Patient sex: F
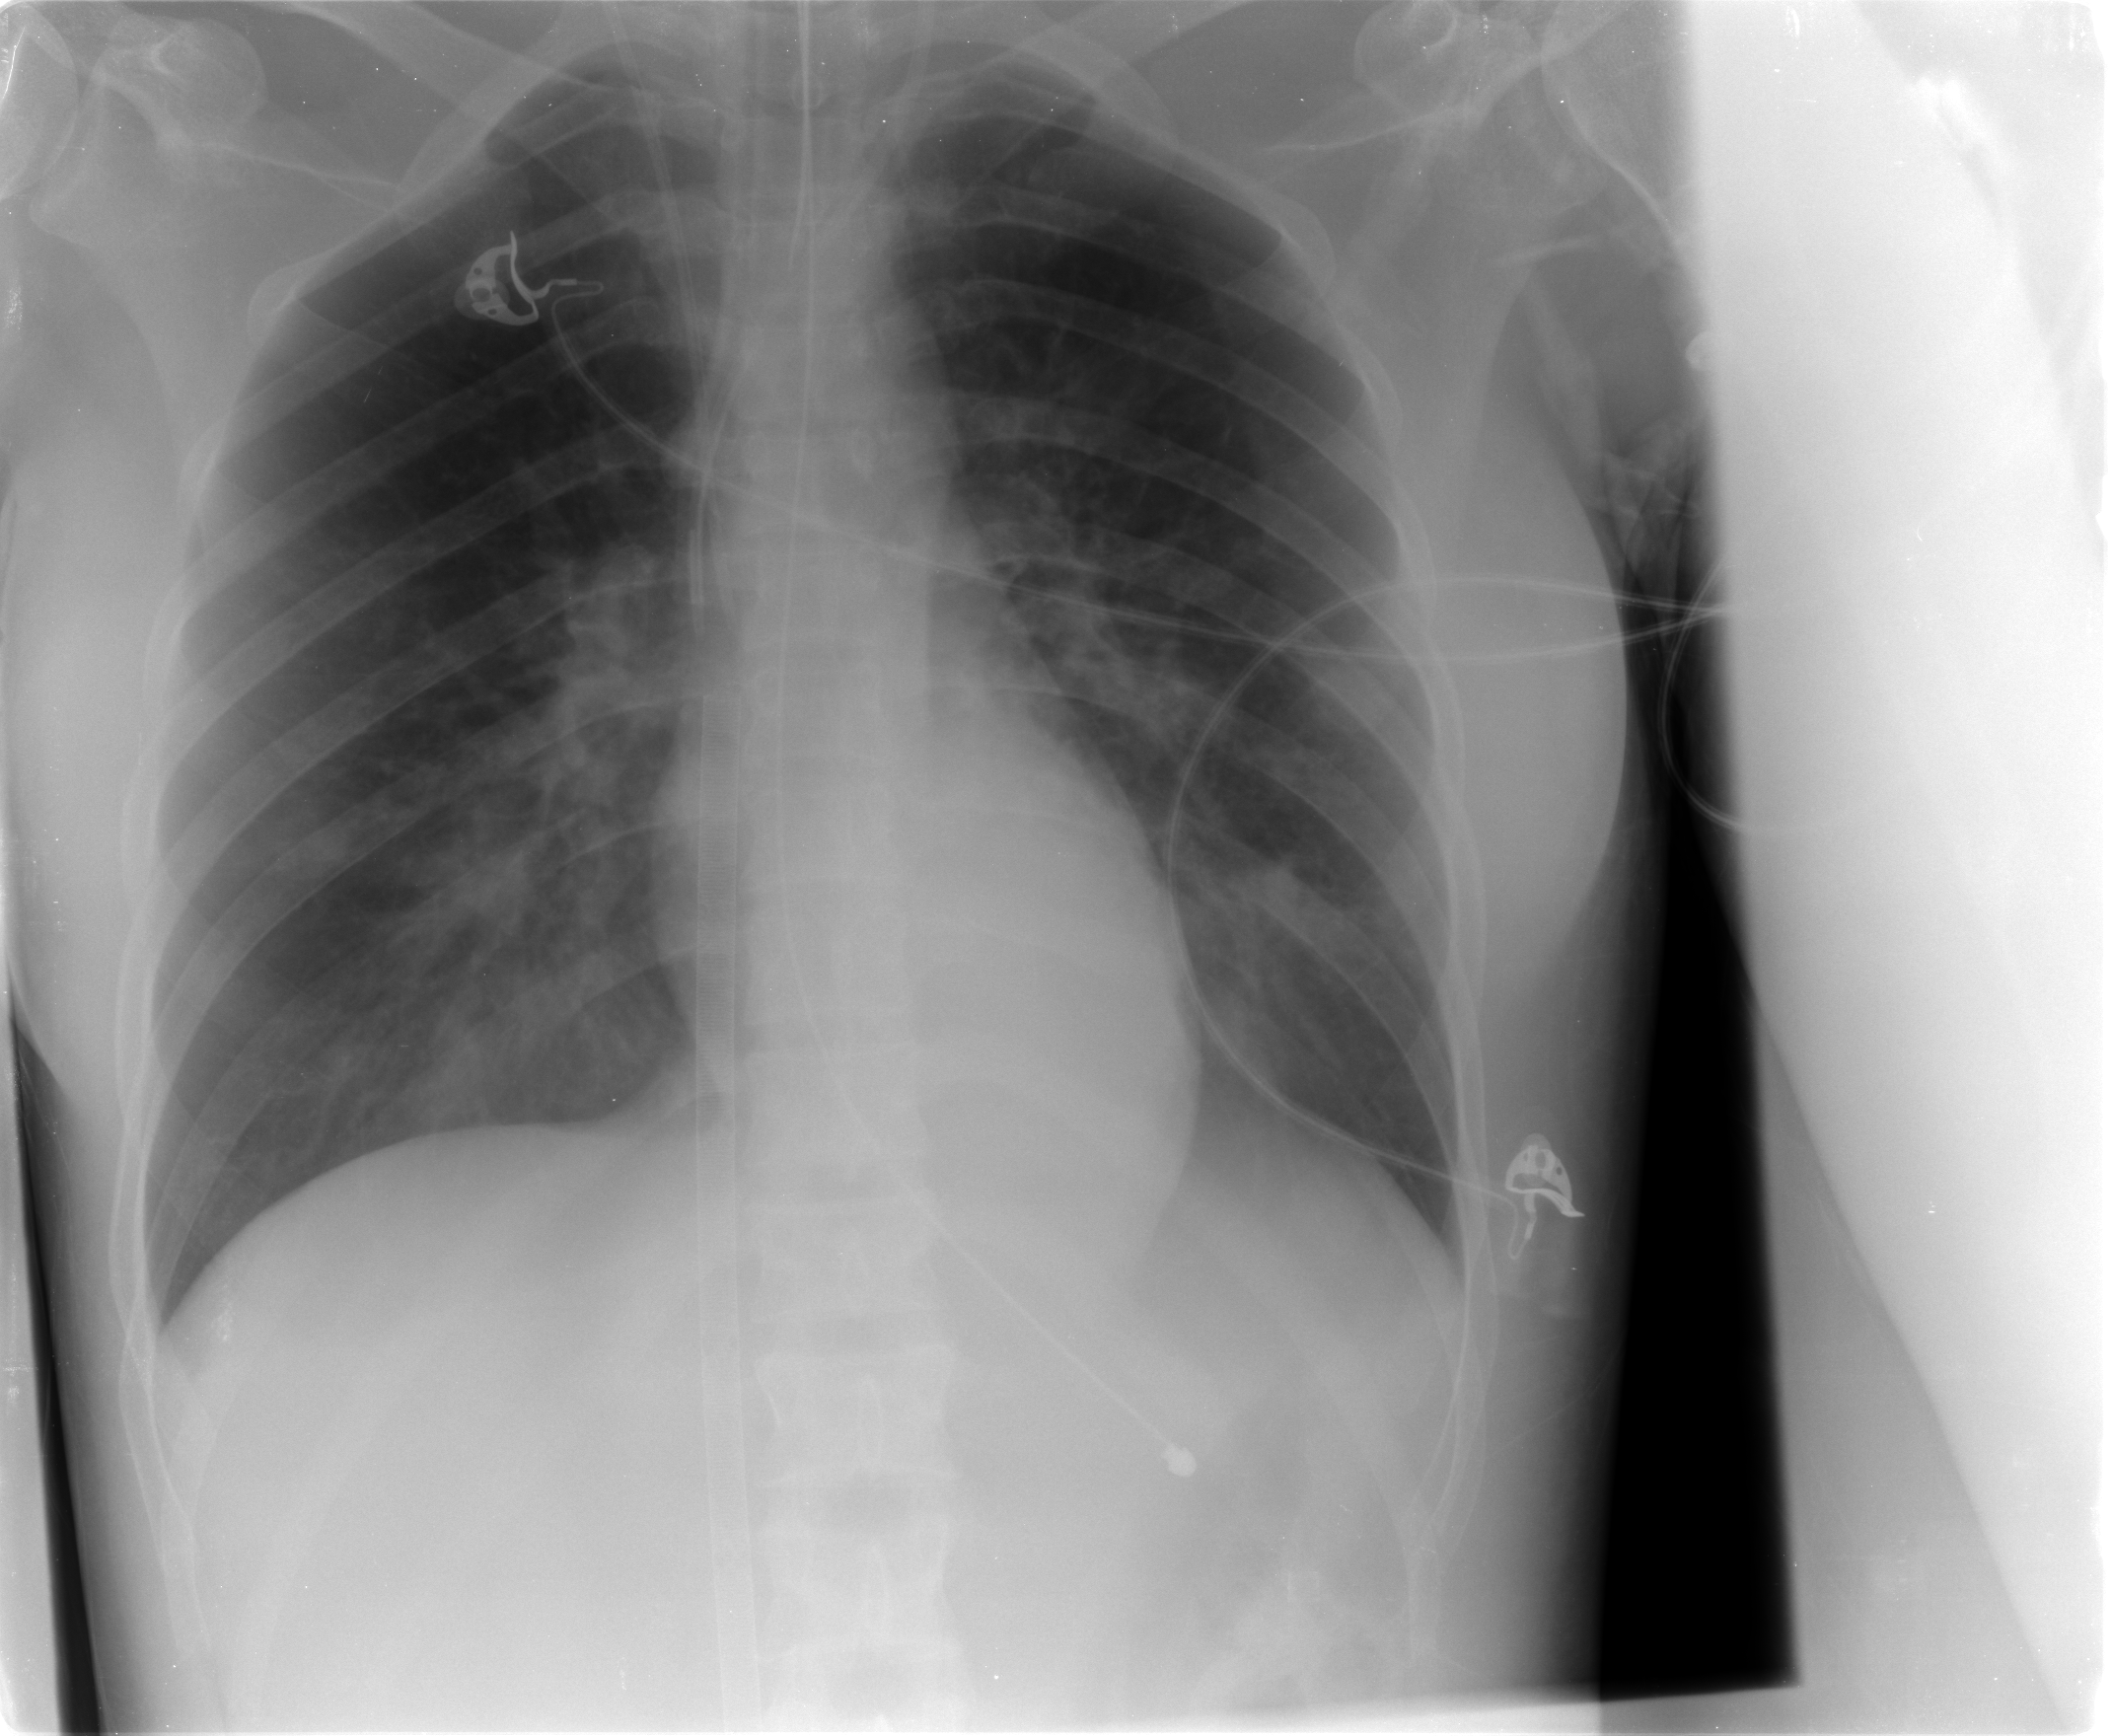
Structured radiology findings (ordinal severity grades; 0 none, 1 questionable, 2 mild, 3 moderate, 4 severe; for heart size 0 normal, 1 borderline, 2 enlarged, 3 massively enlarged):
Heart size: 0
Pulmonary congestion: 0
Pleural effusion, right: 0
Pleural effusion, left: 0
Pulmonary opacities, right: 0
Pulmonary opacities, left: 0
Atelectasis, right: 1
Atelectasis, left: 0